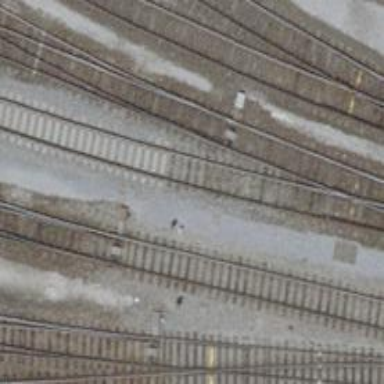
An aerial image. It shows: Single-track railway yard.